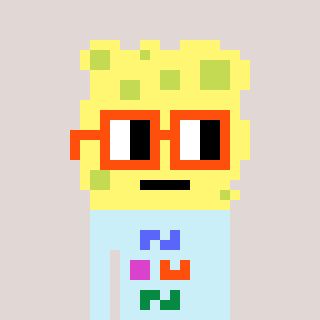
a pixel art character with square orange glasses, a sponge-shaped head and a cold-colored body on a warm background